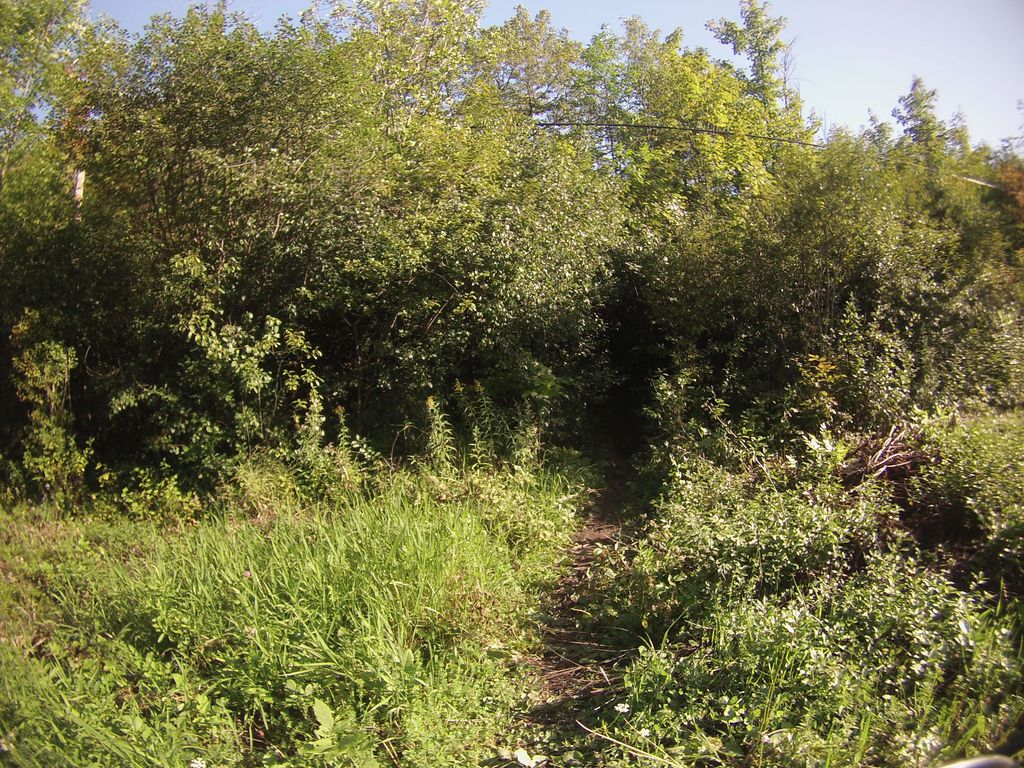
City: ottawa-gatineau